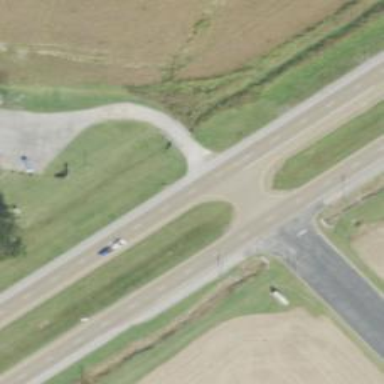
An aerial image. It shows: Asphalt dual carriageway categorized as trunk highway.